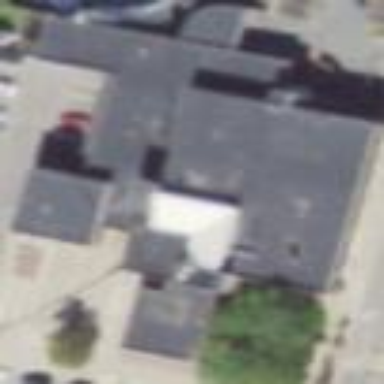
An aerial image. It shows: Police building.